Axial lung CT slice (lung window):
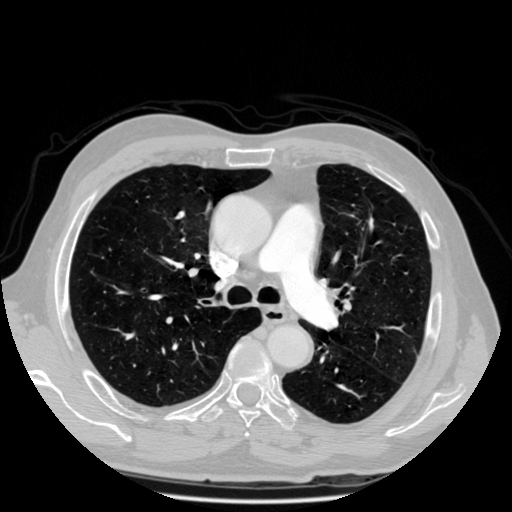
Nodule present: no